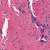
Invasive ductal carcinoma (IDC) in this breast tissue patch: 0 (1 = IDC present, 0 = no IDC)